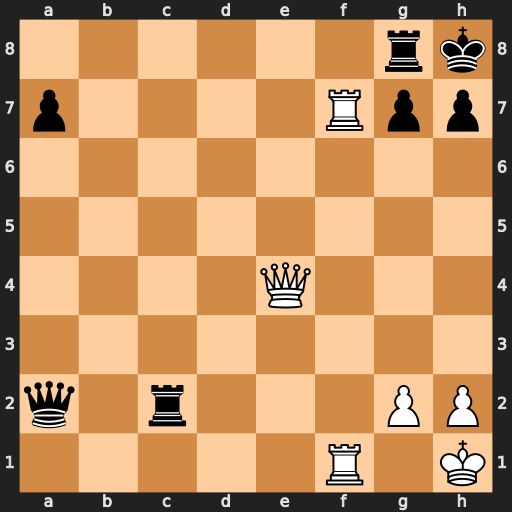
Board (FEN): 6rk/p4Rpp/8/8/4Q3/8/q1r3PP/5R1K
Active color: w
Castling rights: -
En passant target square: -
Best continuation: Rxg7 Rxg7 Rf8+ Qg8 Rxg8+ Rxg8 Qxc2